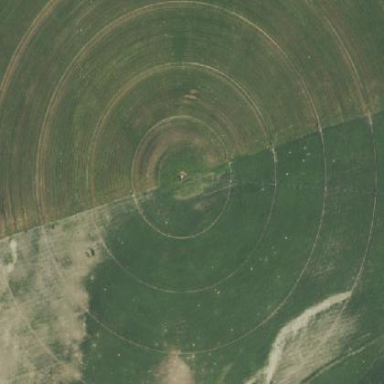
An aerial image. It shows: Farmland with pivot irrigation system.